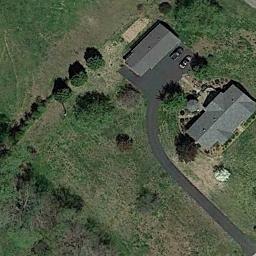
Label: residential